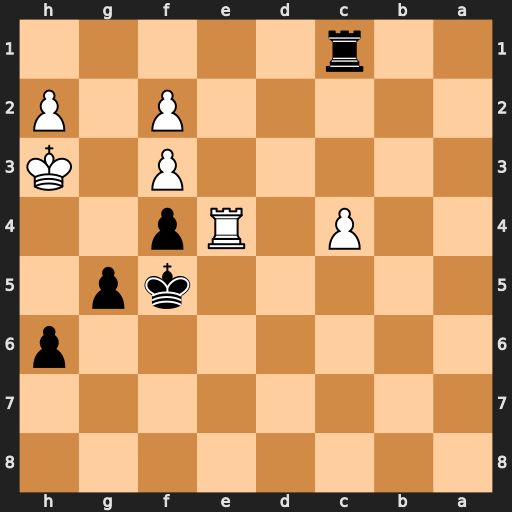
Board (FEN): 8/8/7p/5kp1/2P1Rp2/5P1K/5P1P/2r5
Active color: b
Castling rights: -
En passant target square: -
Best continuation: g4+ Kg2 gxf3+ Kxf3 Rc3+ Re3 fxe3